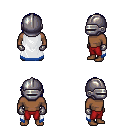
a pixel art fantasy rpg character, male body template, human, dark skin, white trimmed cape, red pants, blue bangs hairstyle, metal helm, metal gloves, four views (front, back, left, right), 2x2 character sprite sheet, small pixel art, hard edges, no anti-aliasing